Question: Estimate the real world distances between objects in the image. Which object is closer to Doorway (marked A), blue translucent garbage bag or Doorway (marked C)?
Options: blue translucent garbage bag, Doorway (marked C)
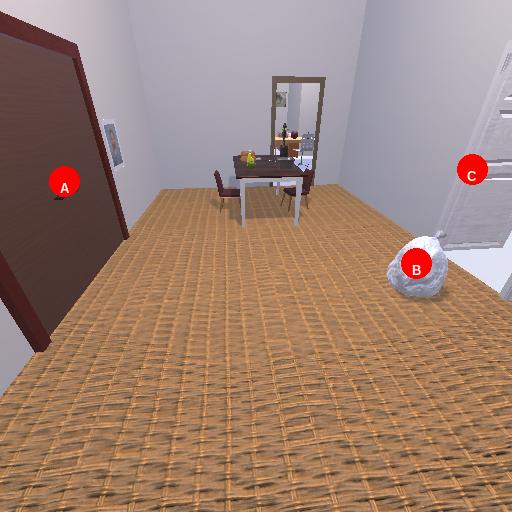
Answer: blue translucent garbage bag